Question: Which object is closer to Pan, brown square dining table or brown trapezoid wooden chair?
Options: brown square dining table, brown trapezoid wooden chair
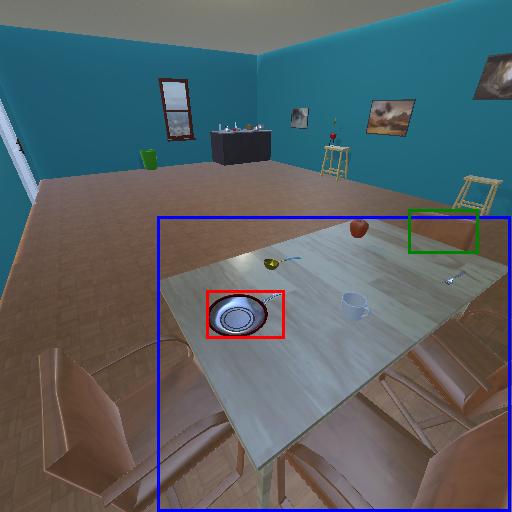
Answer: brown square dining table